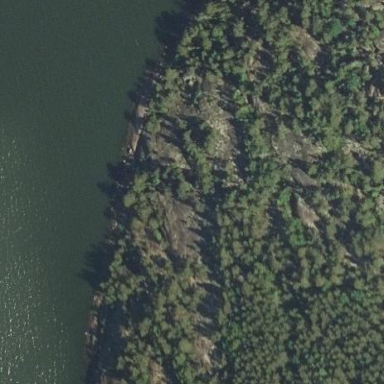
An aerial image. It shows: Landscape of bare rock.